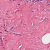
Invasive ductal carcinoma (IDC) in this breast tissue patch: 0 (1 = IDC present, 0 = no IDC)